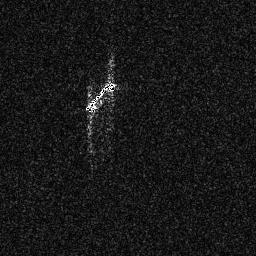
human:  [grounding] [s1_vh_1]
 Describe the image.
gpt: In the satellite image, there is  <ref>1 medium ship </ref> <box>[[33, 30, 45, 43, 0]]</box> located at center.